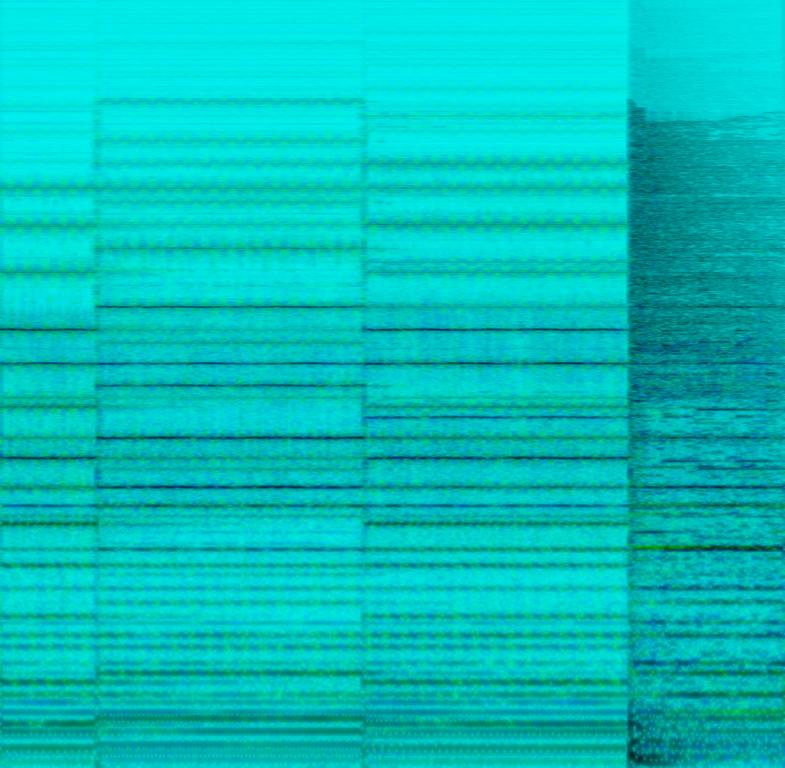
This is an instrumental power metal piece. There is an electric guitar playing the melody with the accompaniment of a keyboard. There is an acoustic drum beat in the rhythmic background. There is an aggressive atmosphere. This piece could be used in the soundtrack of an action video game.